Field crop: maize
Growth stage: 2
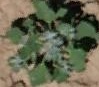
Species: chenopodium